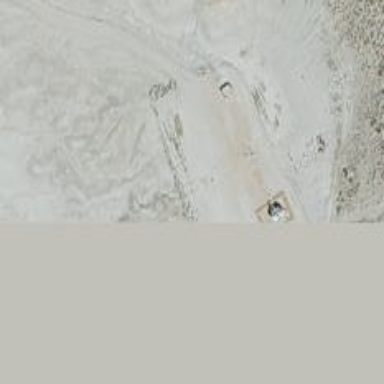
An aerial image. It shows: Petroleum well.